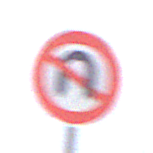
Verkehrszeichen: VerbotWenden
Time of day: MorningAfternoon
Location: Outdoor (Nature)
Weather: Overcast
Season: NotSpecified
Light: Natural